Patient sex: F
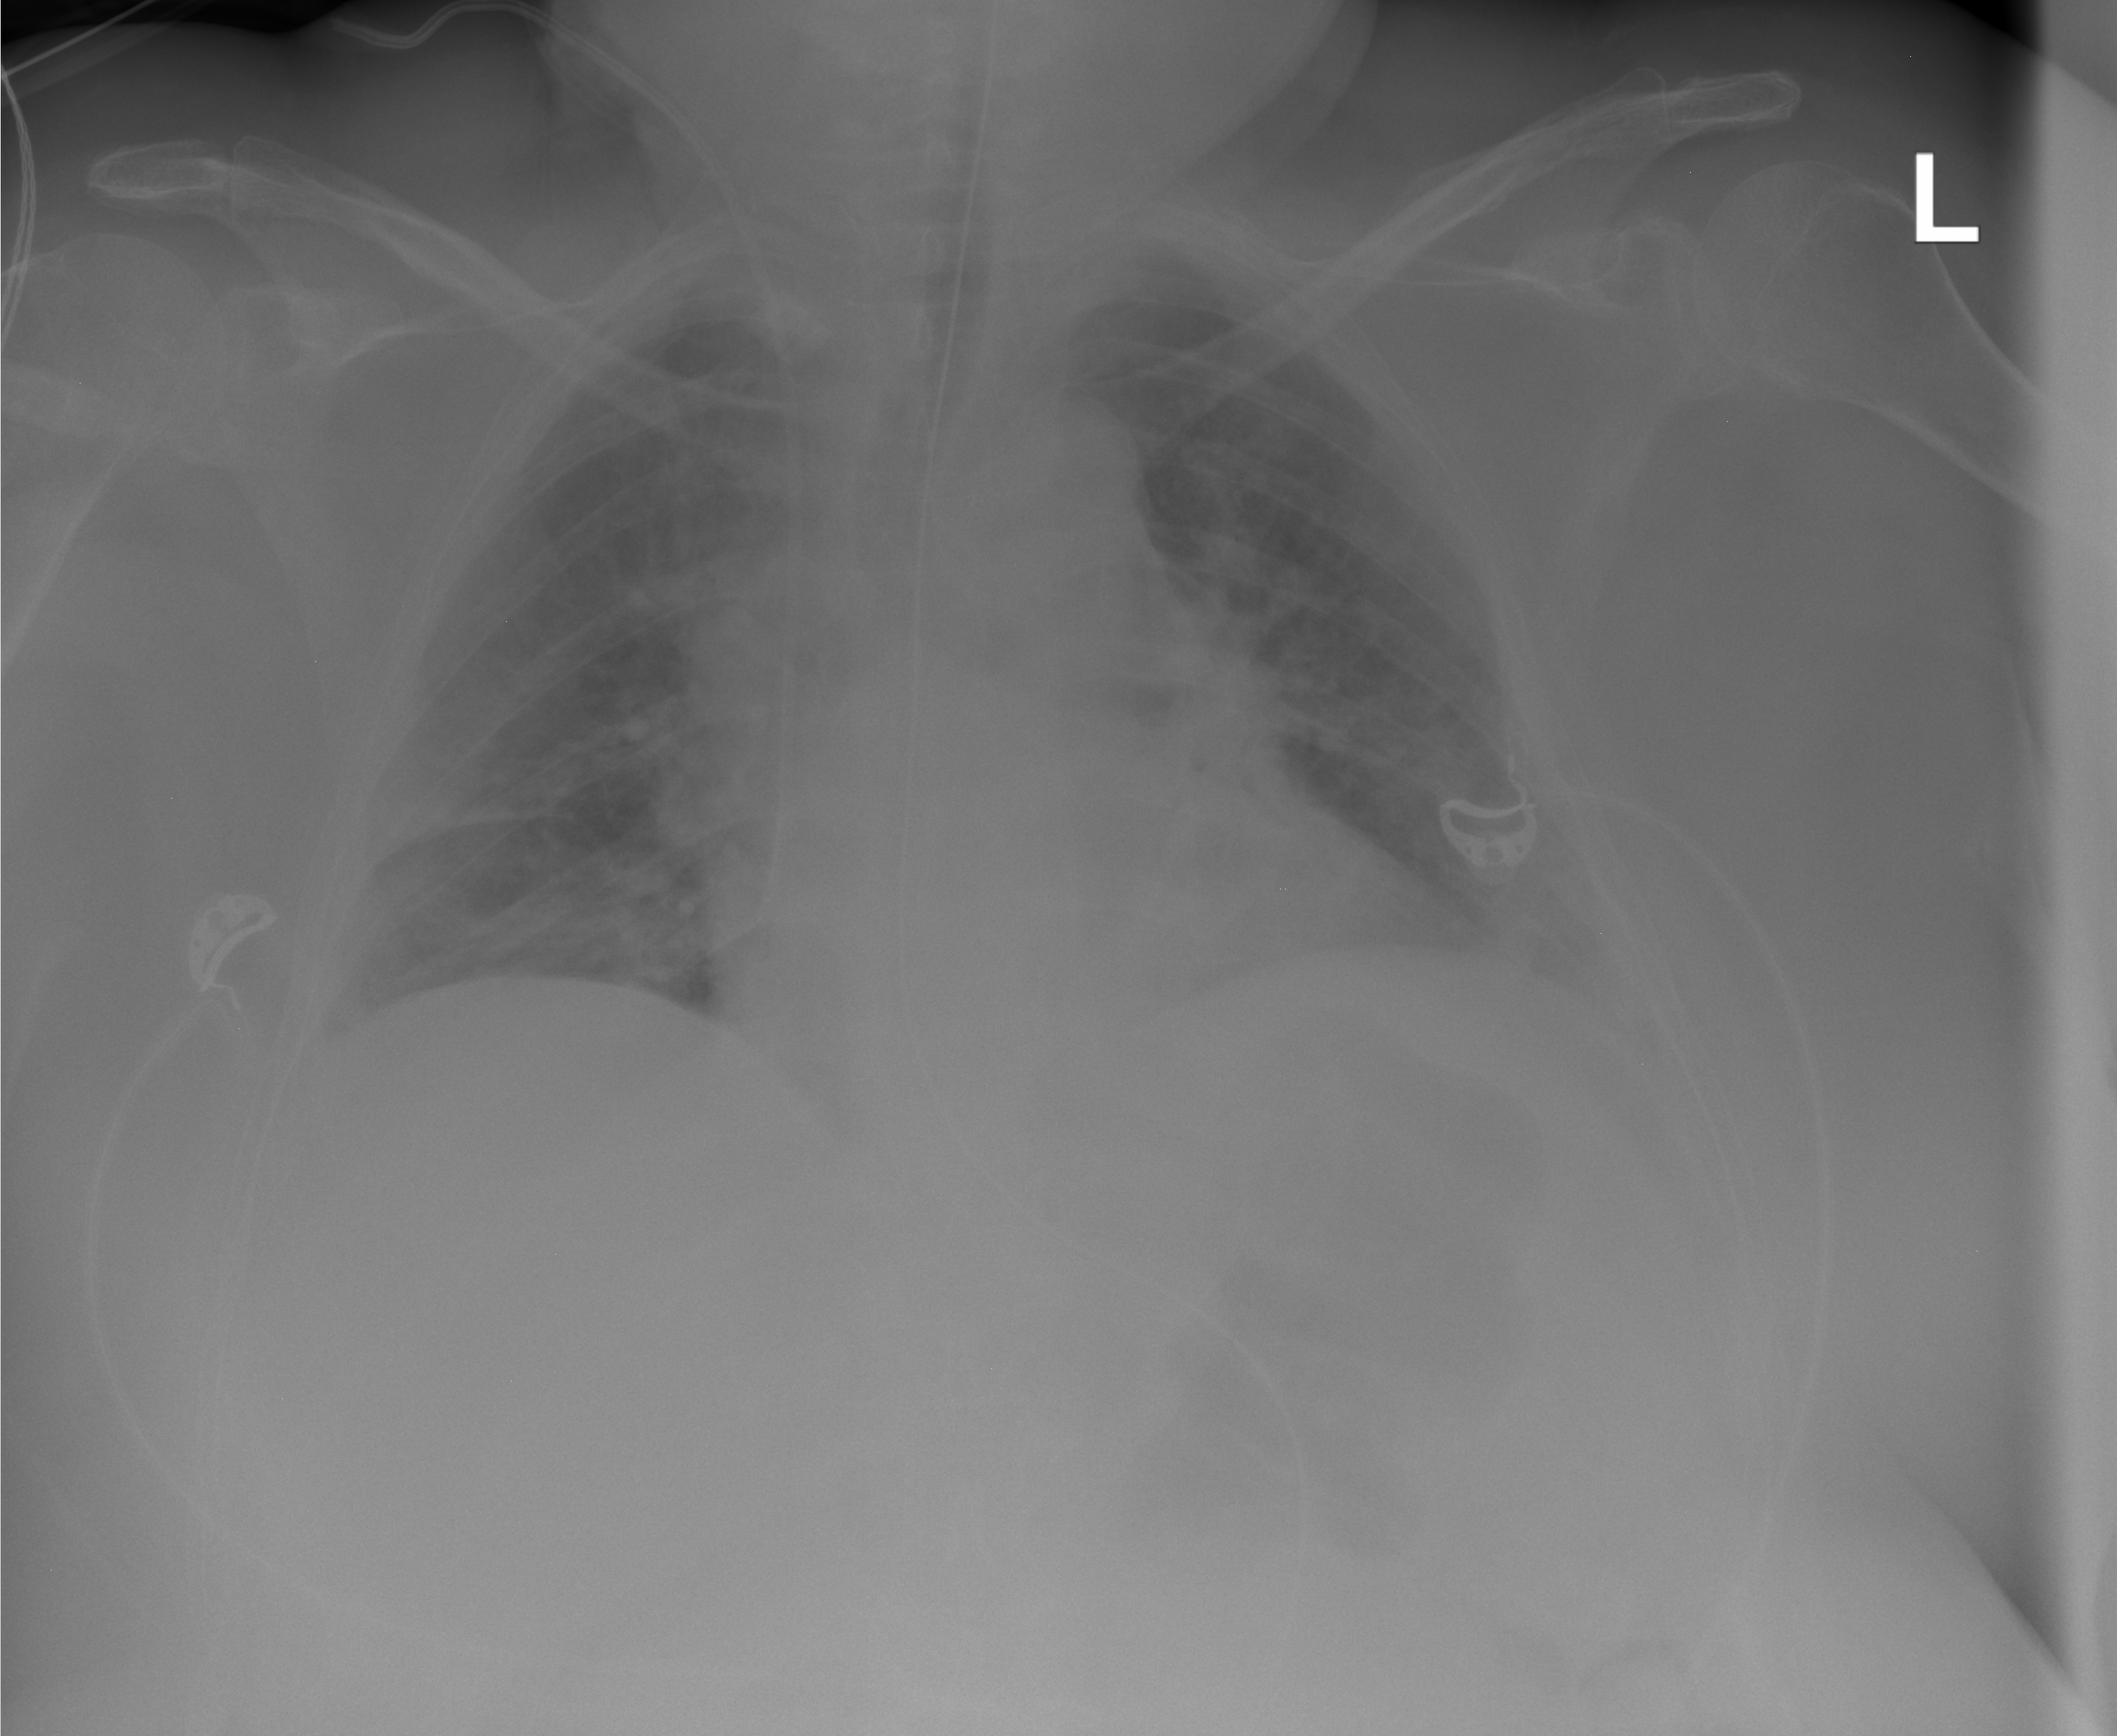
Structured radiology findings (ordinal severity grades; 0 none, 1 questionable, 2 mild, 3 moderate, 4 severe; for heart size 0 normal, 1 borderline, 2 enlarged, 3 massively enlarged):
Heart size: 1
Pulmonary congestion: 0
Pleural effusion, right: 0
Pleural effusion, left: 0
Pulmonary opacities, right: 0
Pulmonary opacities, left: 0
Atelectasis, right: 2
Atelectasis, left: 0